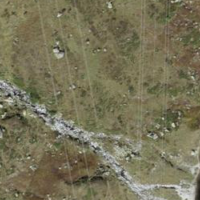
EUNIS habitat code: 26
Species observed at this site:
Arnica montana
Adenostyles alpina